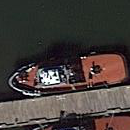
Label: civil